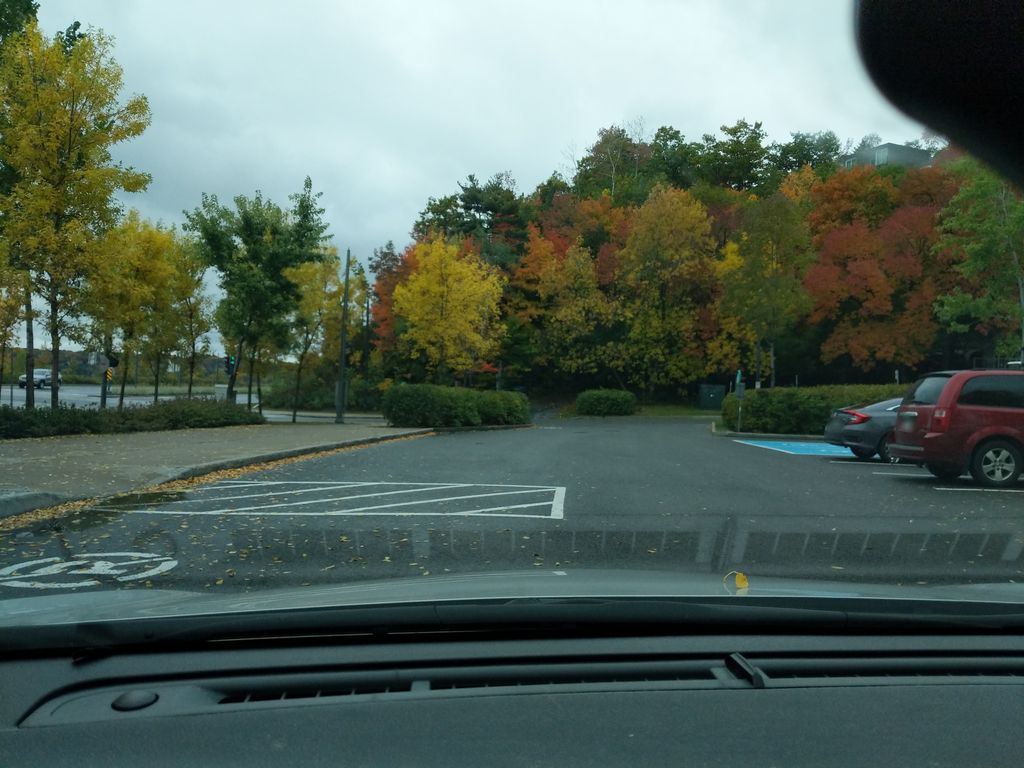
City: quebec_city